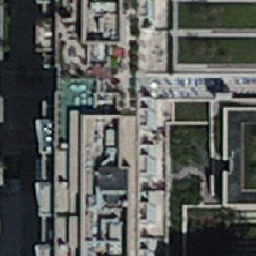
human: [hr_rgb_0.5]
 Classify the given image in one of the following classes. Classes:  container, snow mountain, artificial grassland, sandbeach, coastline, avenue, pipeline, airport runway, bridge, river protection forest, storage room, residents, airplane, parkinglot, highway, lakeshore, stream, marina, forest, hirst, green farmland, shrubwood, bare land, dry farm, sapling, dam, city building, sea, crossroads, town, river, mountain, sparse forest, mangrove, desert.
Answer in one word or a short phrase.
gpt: city building